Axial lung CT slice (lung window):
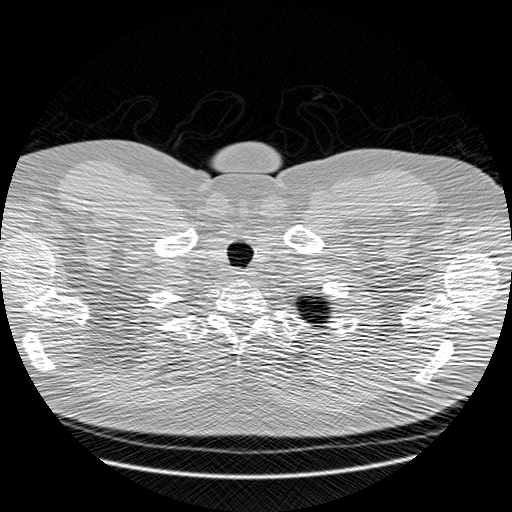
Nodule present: no